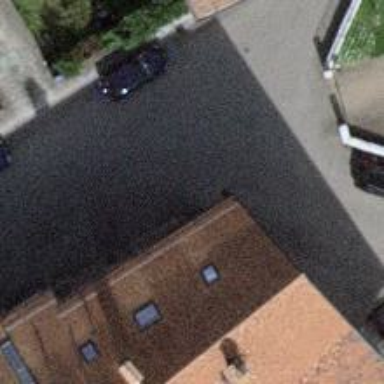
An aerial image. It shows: Residential road with asphalt surface and no sidewalk.